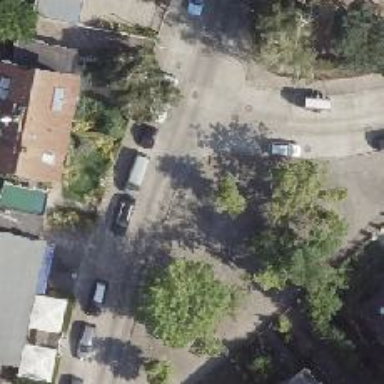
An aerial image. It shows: Footway.